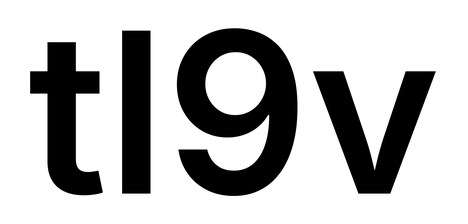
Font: Inter_SemiBold